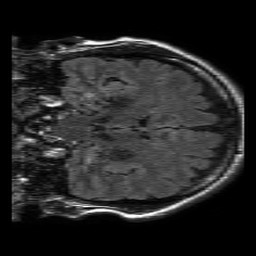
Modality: FLAIR
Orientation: coronal
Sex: male
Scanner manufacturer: philips
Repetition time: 11 s
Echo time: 0.125 s